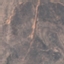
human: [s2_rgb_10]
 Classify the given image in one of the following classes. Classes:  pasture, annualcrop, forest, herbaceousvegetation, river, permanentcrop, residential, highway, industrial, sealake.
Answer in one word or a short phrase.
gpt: HerbaceousVegetation